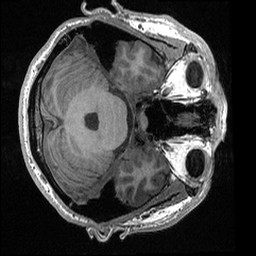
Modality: T1w
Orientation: axial
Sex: male
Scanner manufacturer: ge
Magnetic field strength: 3 T
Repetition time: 0.0064 s
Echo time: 0.00281 s